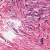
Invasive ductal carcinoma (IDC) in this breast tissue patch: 0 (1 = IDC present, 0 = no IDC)